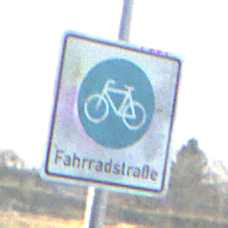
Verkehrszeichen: BeginnFahrradstrasse
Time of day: MorningAfternoon
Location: Outdoor (Nature)
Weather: Clear
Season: NotSpecified
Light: Natural